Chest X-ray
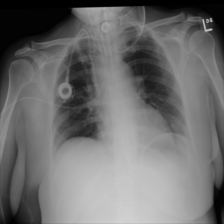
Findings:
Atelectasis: negative
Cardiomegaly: negative
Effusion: negative
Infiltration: negative
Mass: negative
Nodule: negative
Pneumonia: negative
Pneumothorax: negative
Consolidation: negative
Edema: negative
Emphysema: negative
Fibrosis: negative
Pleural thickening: negative
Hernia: negative